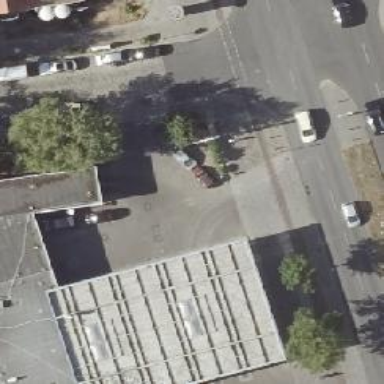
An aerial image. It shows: Building designated for providing fuel.